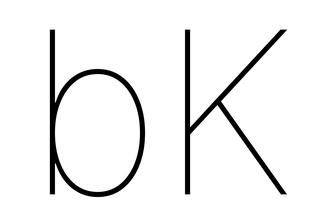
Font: Inter_Thin